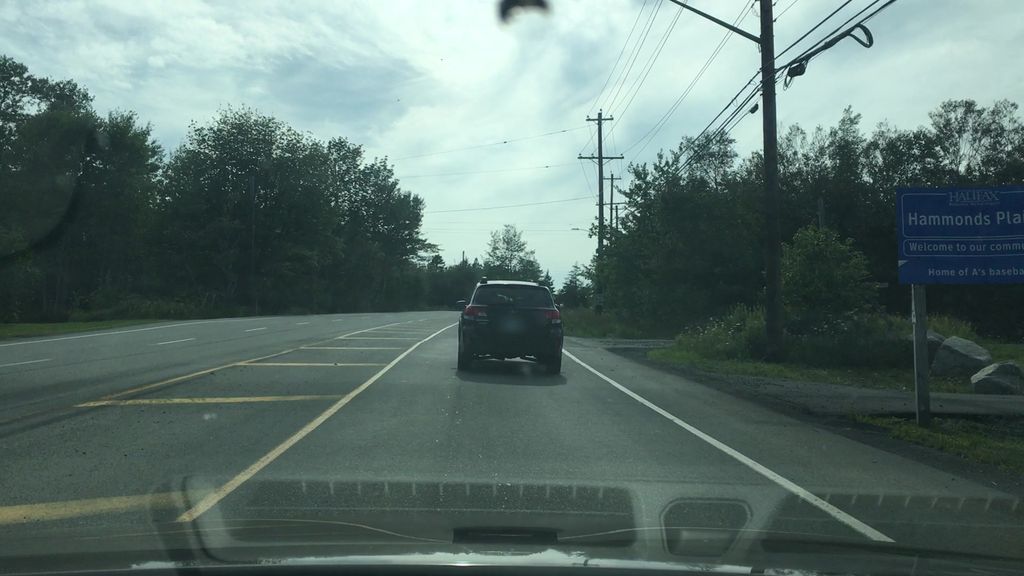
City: halifax